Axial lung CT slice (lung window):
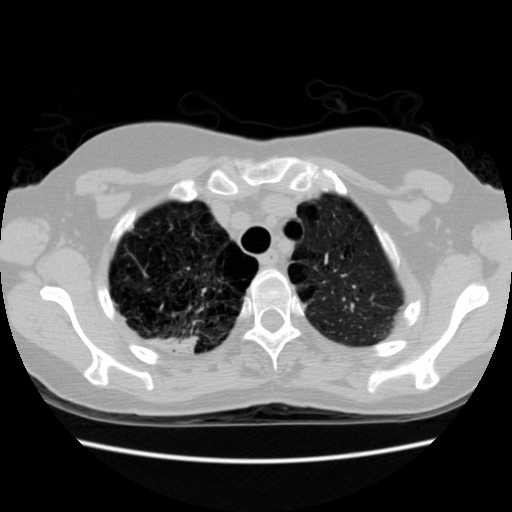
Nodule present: no